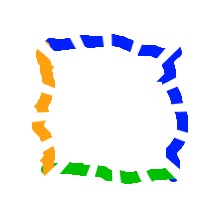
Shape: square